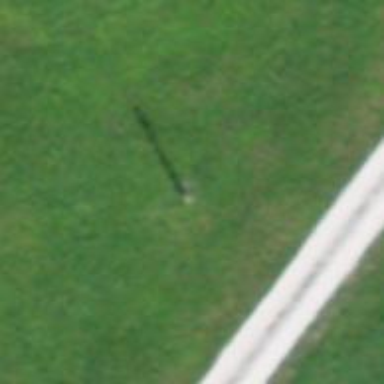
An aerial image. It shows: Power pole.